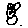
Label: bird